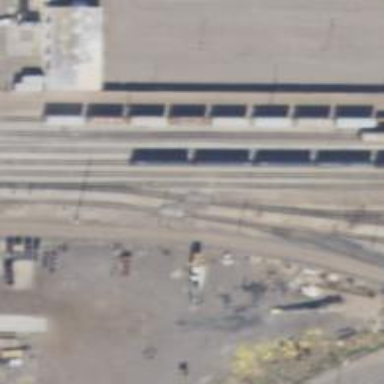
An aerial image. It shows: Railway yard used for servicing trains.